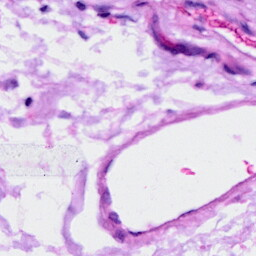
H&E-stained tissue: Ovarian